Question:  How much data is left?
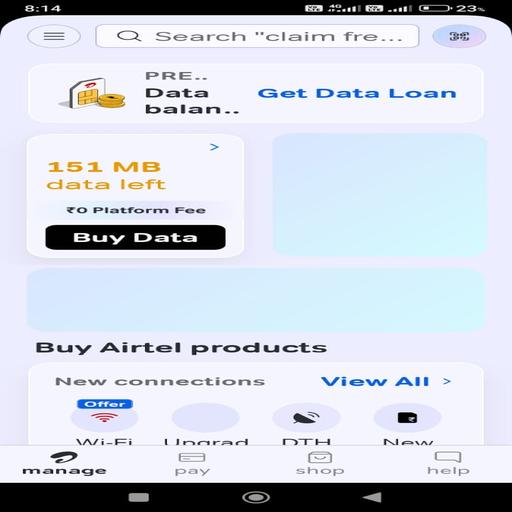
Answer: 151 MB